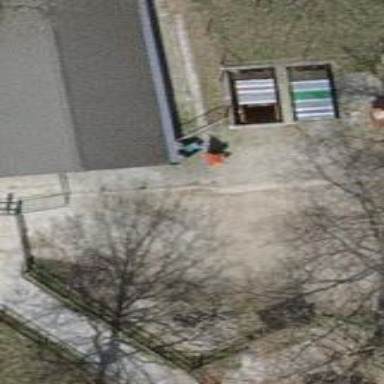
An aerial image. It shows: Shed.